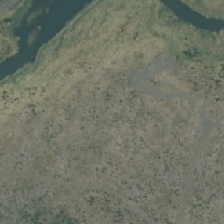
Land cover: harvested_forest